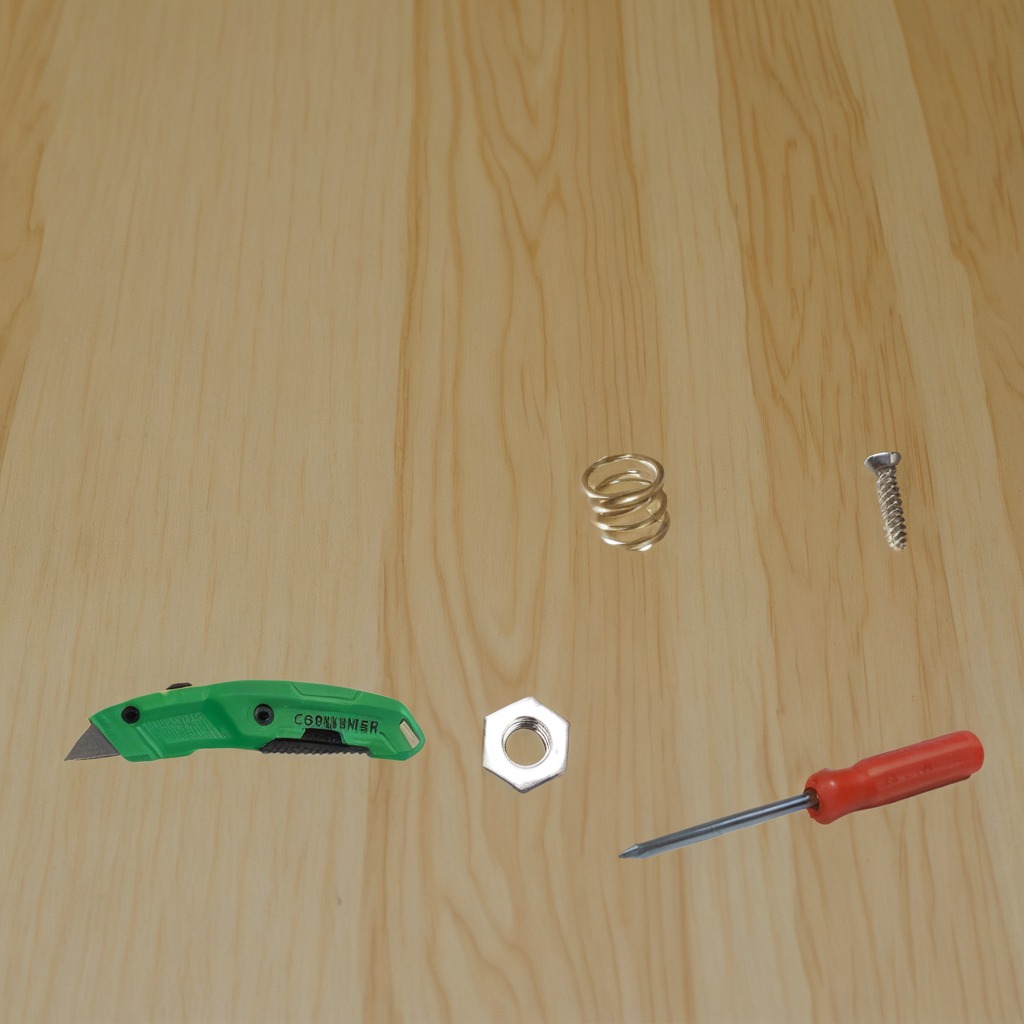
A utility knife, a metal machine screw, a coiled metal spring, a screwdriver, and a metal nut are lying on the plywood surface.